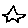
Label: star